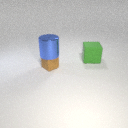
large blue metal cylinder above small brown rubber cube